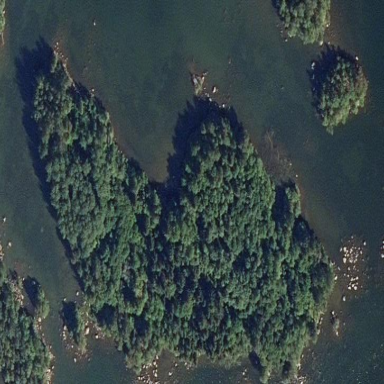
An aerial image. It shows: Island.